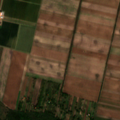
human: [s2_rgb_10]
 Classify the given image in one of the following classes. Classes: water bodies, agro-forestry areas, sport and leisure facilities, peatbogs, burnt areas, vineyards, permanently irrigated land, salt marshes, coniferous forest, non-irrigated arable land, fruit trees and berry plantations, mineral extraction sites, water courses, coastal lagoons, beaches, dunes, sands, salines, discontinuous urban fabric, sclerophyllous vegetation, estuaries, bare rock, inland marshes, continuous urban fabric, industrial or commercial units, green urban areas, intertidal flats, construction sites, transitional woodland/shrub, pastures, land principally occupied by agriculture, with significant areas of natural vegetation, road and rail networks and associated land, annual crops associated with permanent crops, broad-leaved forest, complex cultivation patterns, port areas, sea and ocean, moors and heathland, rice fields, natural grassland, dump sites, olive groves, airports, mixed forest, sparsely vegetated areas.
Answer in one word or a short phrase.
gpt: non-irrigated arable land, vineyards, complex cultivation patterns, broad-leaved forest